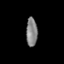
Tissue: skin
Cell type: Fibroblasts
Senescence score: 0.7499
Nuclear area (px): 313
Mean DAPI intensity: 132.399